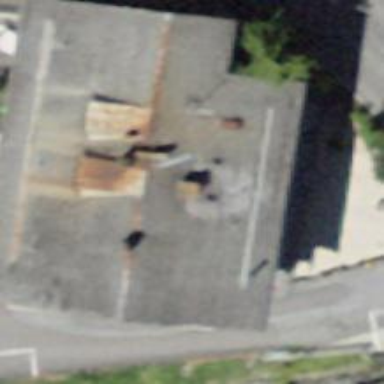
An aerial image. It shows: Restaurant.